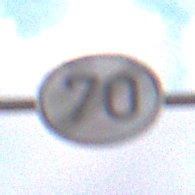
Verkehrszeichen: EndeGeschwindigkeit70
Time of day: SunriseSunset
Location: Outdoor (Nature)
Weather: PartlyCloudy
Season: NotSpecified
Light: Natural